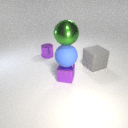
small purple metal cylinder behind large gray rubber cube